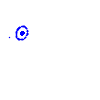
Particle: electron